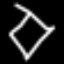
Label: diamond